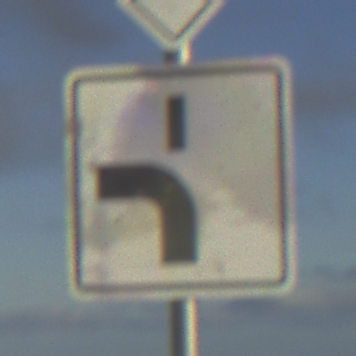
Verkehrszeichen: VerlaufVorfahrtsstrasse5
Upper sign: Vorfahrtsstrasse
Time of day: SunriseSunset
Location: Outdoor (Nature)
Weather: PartlyCloudy
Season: NotSpecified
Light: Natural